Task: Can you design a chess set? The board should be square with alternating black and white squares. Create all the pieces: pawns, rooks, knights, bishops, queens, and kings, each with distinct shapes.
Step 2611:
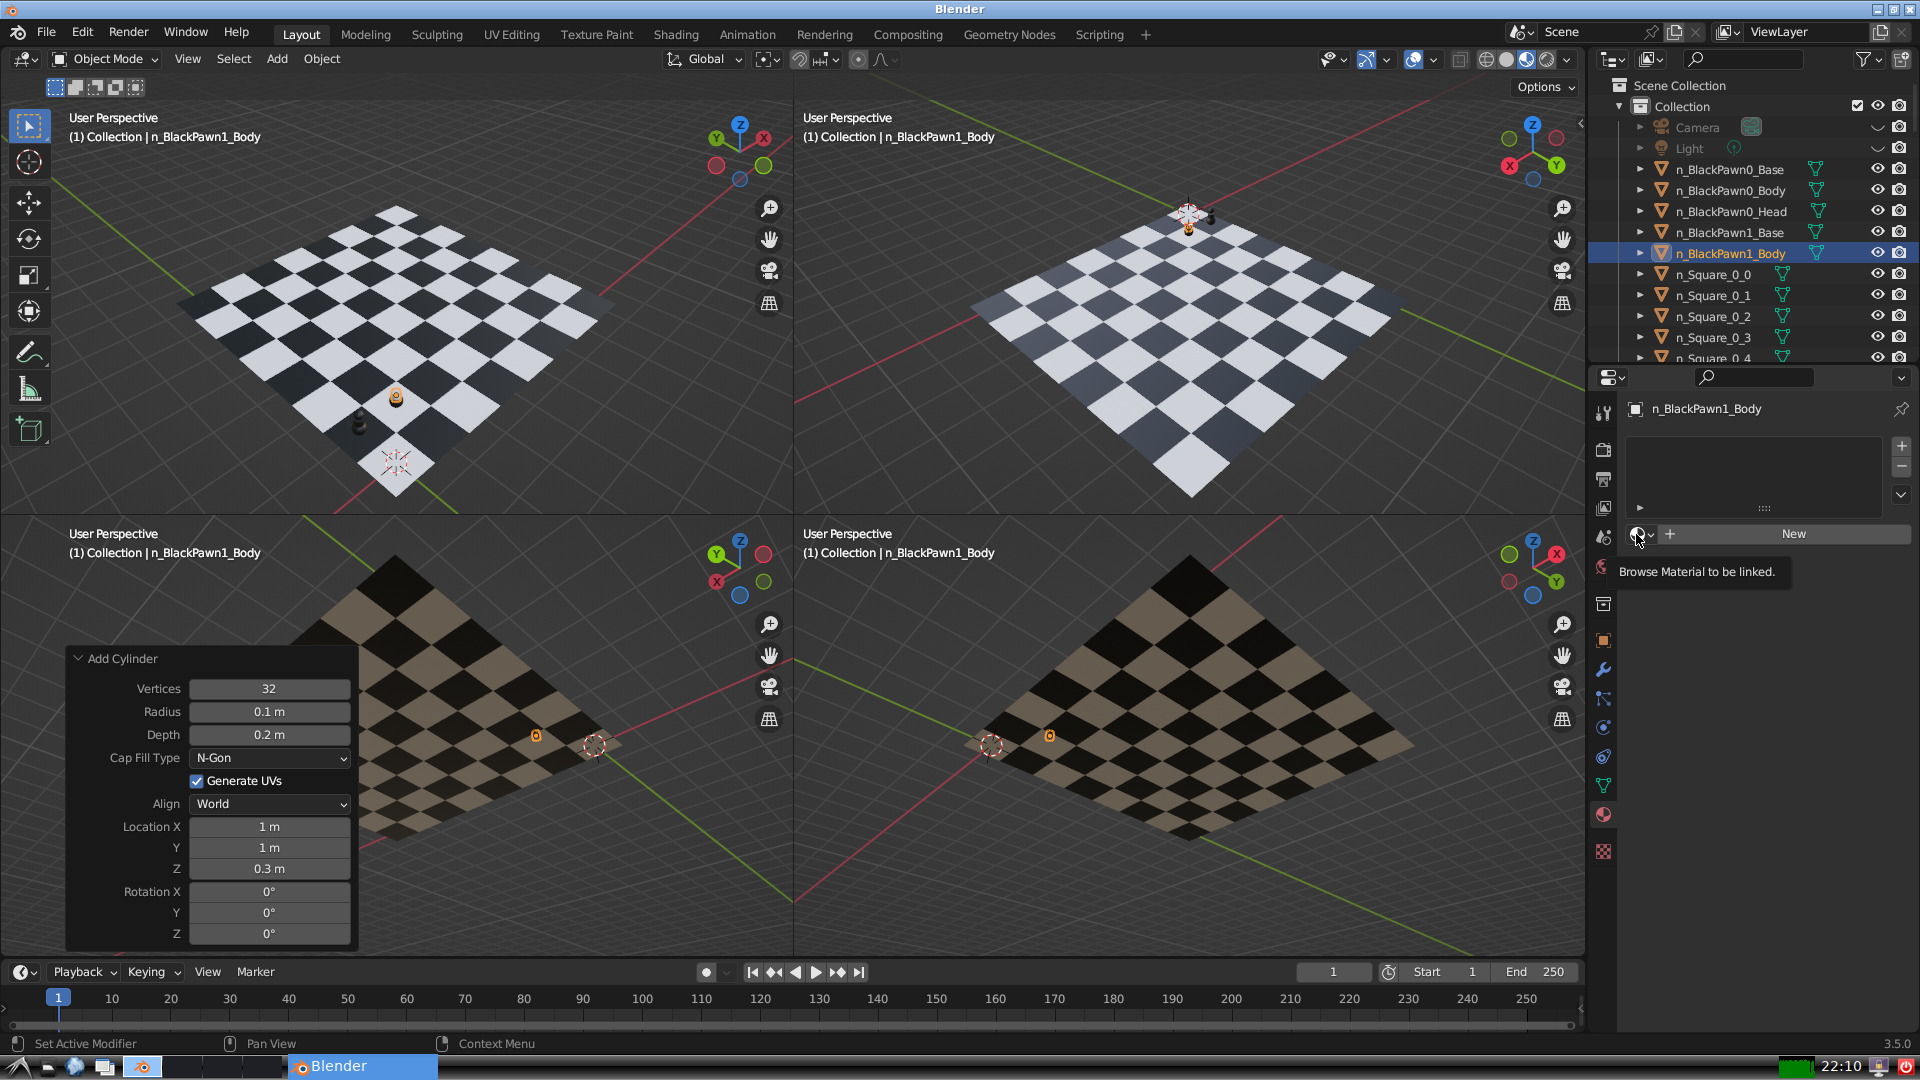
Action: click: no